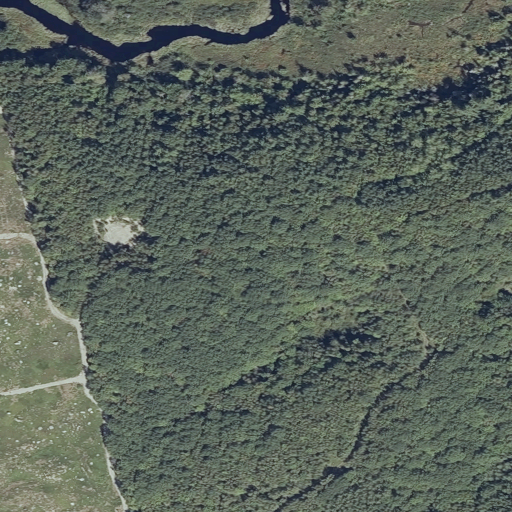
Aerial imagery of mountain in Maine named Pigeon Hill containing deciduous forest, woody wetlands, cultivated crops, mixed forest, and herbaceous wetlands